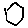
Label: hexagon